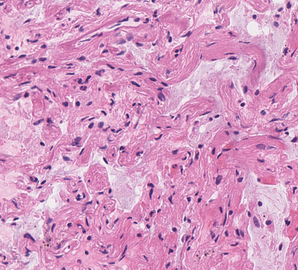
Tumor epithelial tissue: no
Tumor-associated stroma tissue: no
Normal tissue: yes